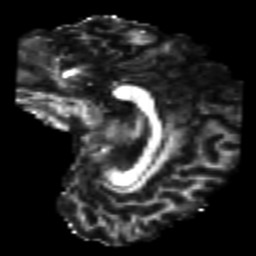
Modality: FA
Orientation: sagittal
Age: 25
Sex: male
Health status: healthy
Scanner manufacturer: ge
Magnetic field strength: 3 T
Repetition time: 11 s
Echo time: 0.072 s